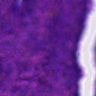
Metastatic tissue present: no